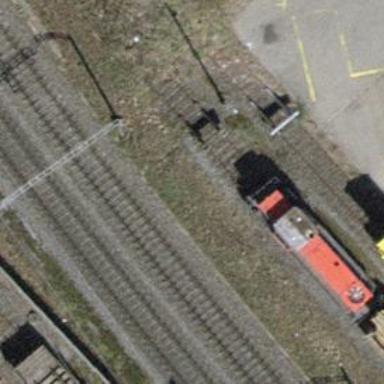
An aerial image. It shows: Electrified rail siding with contact line.